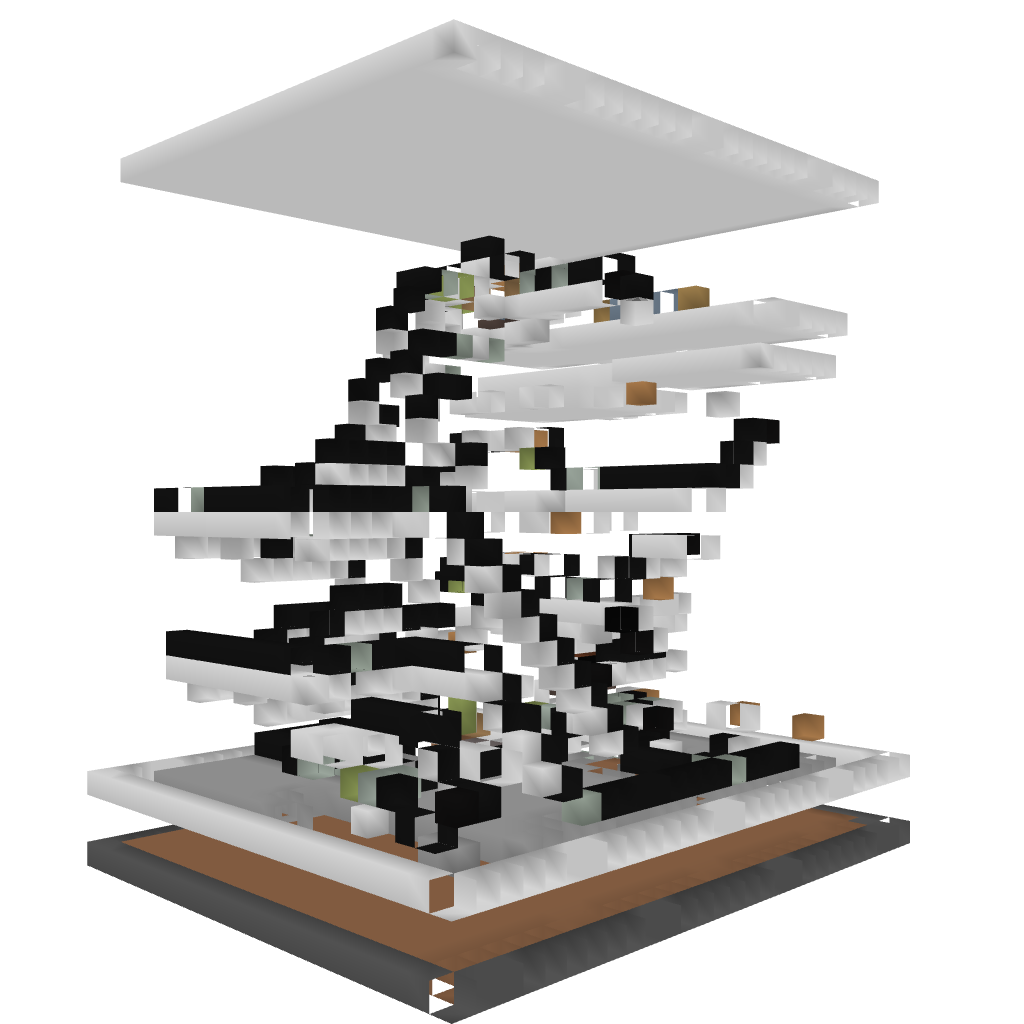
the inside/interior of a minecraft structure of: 3 story high elevator